Interaction volume radius: 5 \u00c5
Interaction volume height: 25 \u00c5
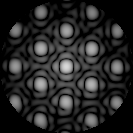
Disorder parameter: 0.1268